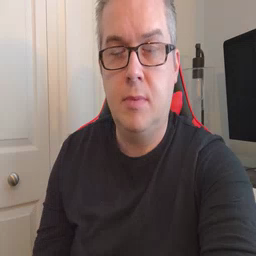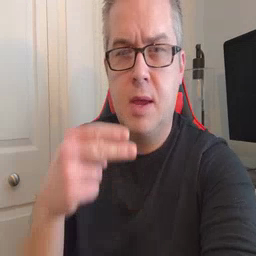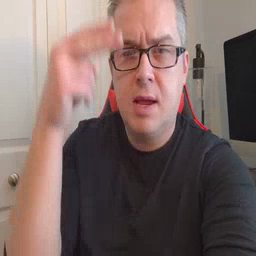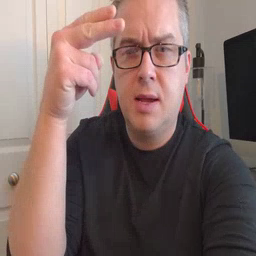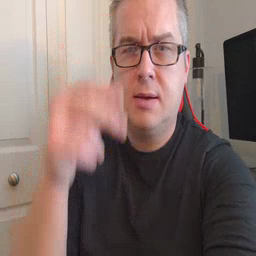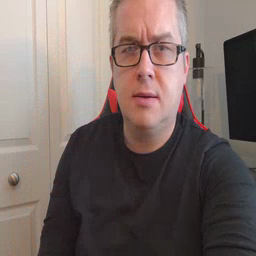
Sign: high